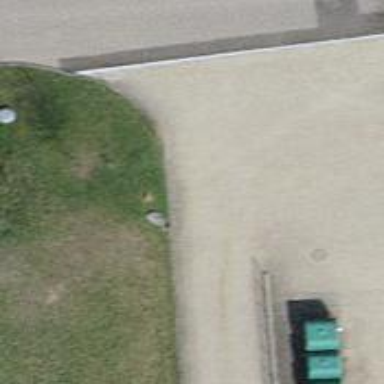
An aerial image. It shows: Waste disposal facility.